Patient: sex M, age 69
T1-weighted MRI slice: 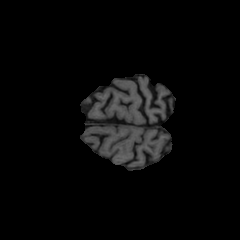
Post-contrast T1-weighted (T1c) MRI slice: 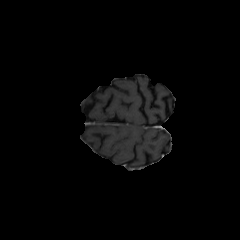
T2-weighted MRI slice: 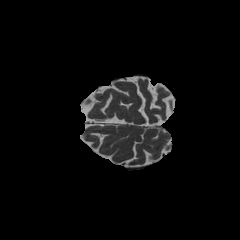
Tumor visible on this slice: no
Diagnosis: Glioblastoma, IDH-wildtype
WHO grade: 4